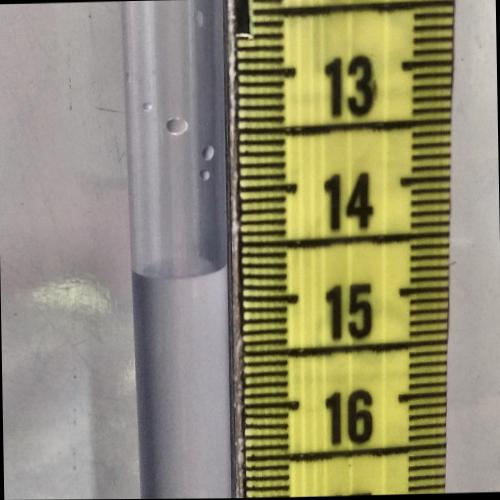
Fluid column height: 14.7 cm